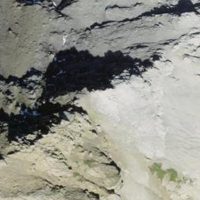
EUNIS habitat code: 48
Species observed at this site:
Parnassia palustris